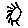
Label: sun